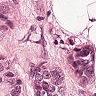
Metastatic tissue present: yes